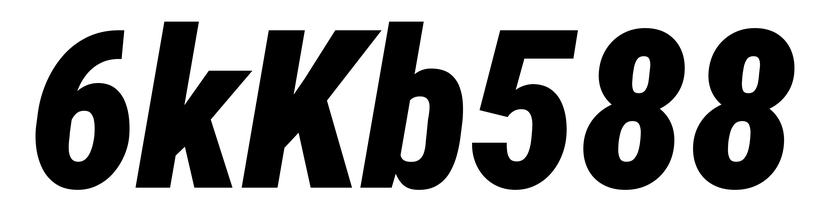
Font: Roboto-Italic_Condensed_Black_Italic